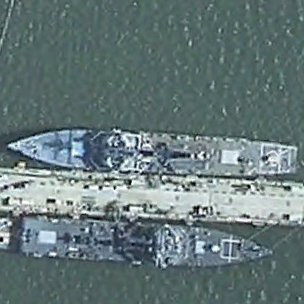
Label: destroyer